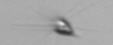
Label: Calciopappus